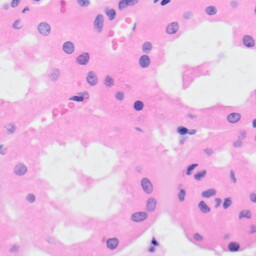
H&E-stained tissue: Kidney